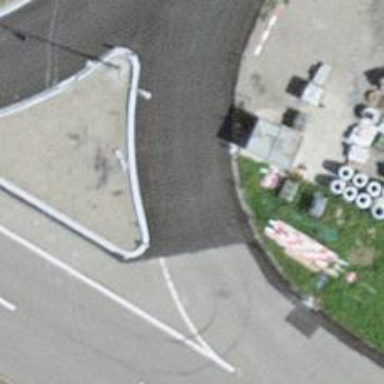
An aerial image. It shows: Primary link highway with asphalt surface.